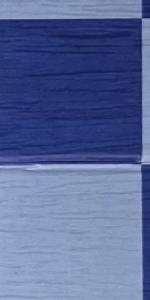
Label: Empty